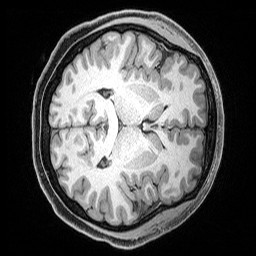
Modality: T1w
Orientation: axial
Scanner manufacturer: siemens
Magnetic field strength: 3 T
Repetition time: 2.53 s
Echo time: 0.00308 s